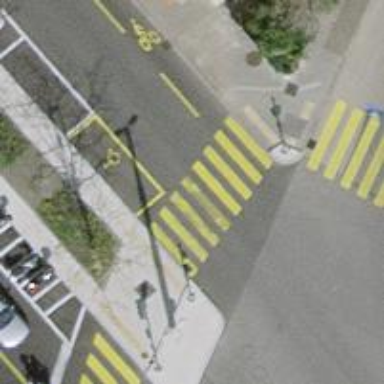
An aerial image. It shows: Crossing with traffic signals.